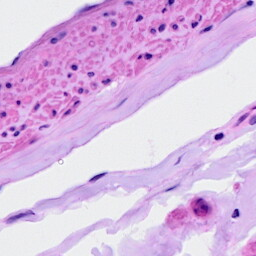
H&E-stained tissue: Ovarian